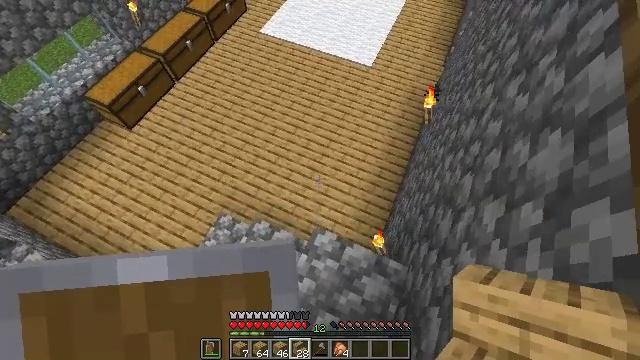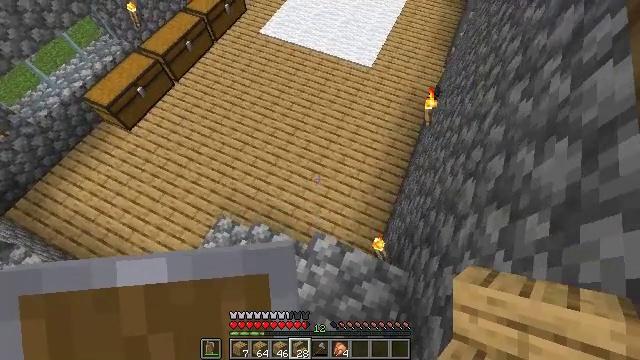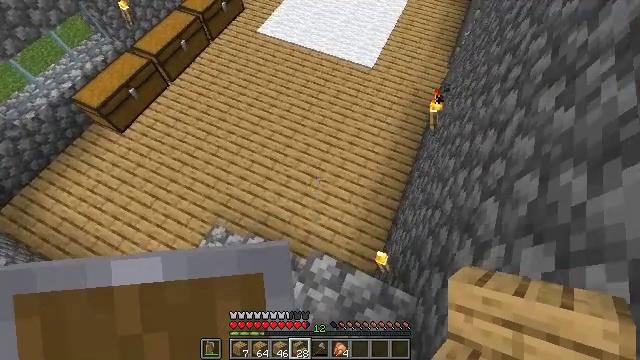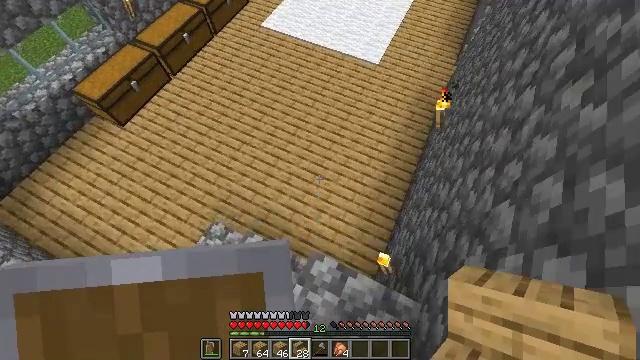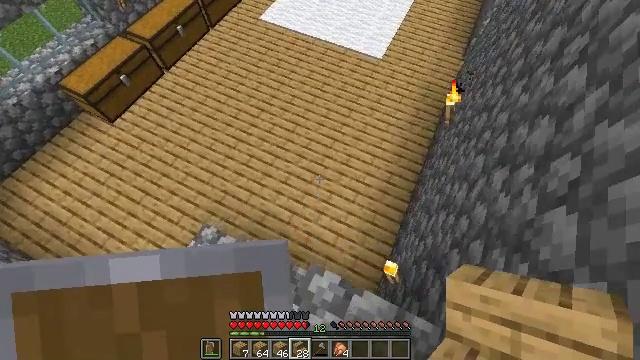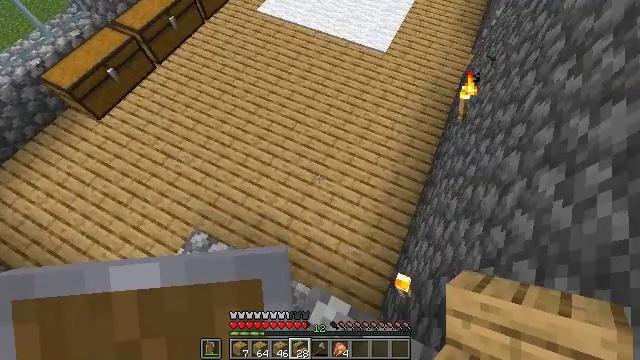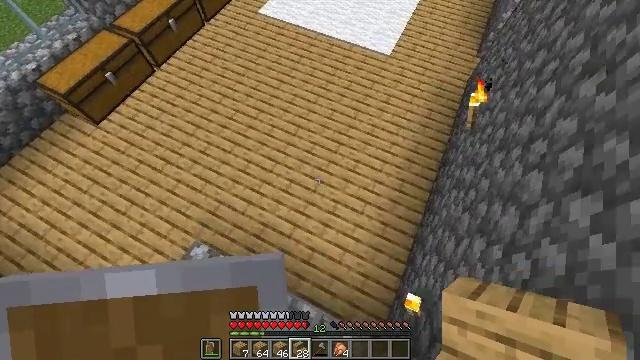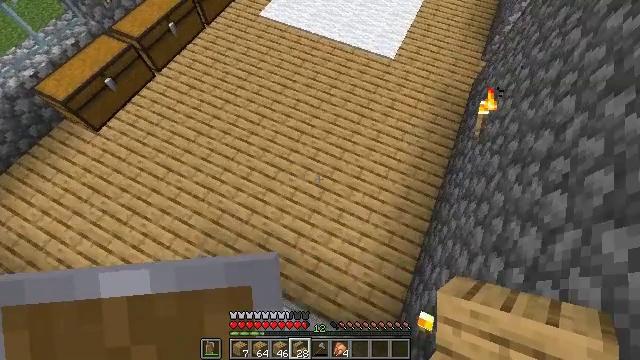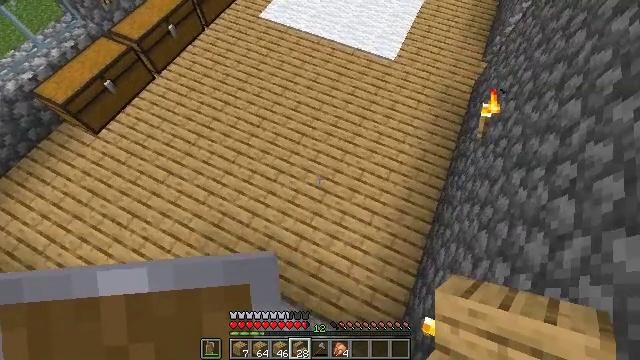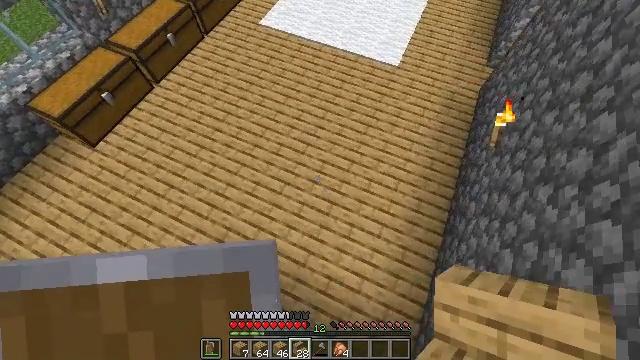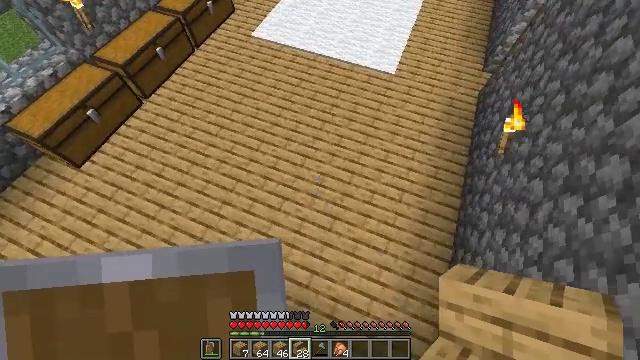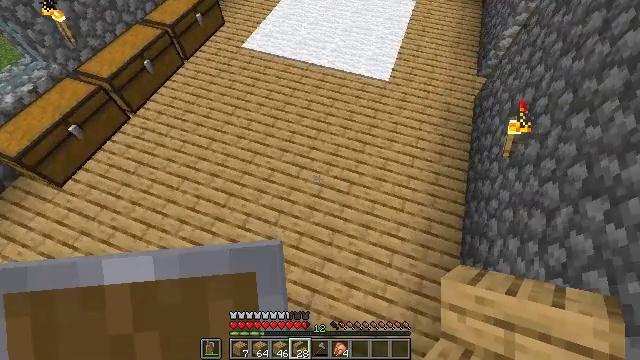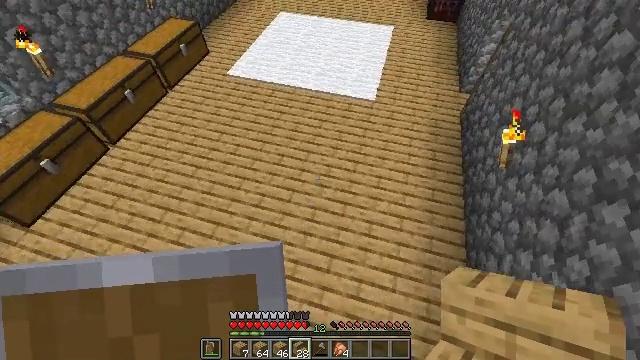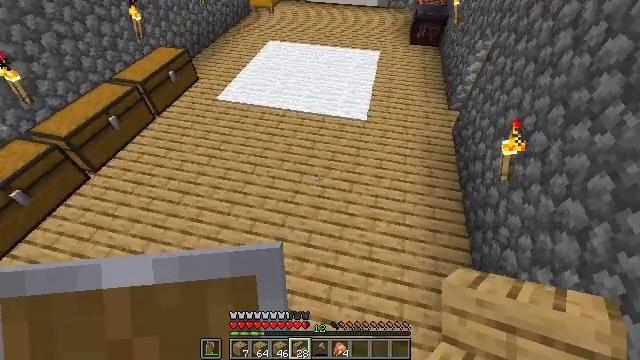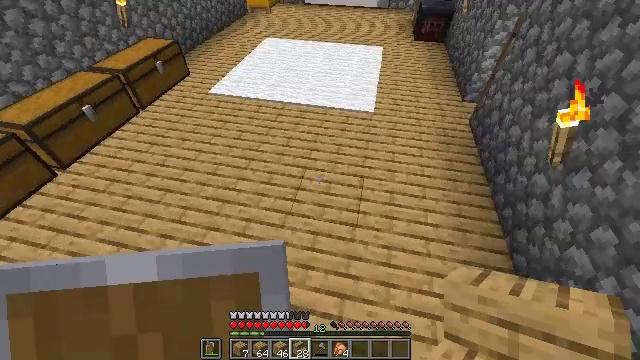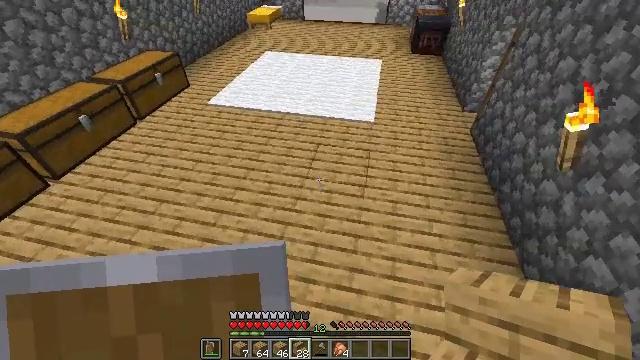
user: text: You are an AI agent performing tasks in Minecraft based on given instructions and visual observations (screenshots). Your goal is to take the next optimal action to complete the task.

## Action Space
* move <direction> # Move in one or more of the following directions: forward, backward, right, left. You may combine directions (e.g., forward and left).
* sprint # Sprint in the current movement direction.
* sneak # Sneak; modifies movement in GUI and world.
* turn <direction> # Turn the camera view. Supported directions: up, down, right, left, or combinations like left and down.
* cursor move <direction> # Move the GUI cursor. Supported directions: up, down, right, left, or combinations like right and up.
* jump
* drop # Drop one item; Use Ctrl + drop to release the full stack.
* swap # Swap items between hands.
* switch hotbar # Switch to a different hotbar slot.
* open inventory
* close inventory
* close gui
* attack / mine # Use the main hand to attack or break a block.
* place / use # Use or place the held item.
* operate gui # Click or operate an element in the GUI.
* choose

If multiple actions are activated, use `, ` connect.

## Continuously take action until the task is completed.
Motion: motion action
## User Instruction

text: Kill flying mobs.
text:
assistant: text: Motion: move forward
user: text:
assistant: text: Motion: move forward
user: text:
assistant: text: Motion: move forward, turn left
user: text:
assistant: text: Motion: move forward and move left
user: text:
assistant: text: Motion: move forward and move left
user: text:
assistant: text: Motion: move forward and move left
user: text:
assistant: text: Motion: move forward and move left
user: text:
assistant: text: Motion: move forward and move left
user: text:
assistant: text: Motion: move forward, turn right
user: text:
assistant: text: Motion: move forward, turn right and up
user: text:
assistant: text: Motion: move forward, turn right and up
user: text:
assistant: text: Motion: move forward, turn right and up
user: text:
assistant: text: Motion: move forward and move left, turn right and up
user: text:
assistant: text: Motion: move forward and move left, turn up
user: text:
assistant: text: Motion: move forward and move left, turn up
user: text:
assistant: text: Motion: move forward and move left, turn up
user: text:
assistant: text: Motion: move forward, turn up
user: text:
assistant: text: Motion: move forward, turn right and up
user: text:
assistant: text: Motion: move forward, turn right and up
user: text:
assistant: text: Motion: move forward, turn up
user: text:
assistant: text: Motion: move forward, turn up
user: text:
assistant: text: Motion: move forward, turn up
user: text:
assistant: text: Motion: move forward
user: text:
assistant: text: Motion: move forward
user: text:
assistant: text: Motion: move forward
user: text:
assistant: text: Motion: move forward
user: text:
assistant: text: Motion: move forward
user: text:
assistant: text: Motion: move forward, sprint
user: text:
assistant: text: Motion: move forward, sprint
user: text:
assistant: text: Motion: move forward, sprint